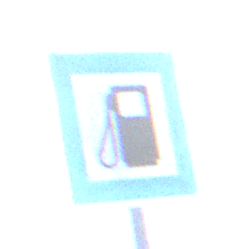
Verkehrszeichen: Tankstelle
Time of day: SunriseSunset
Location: Outdoor (Suburban)
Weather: PartlyCloudy
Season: NotSpecified
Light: Natural